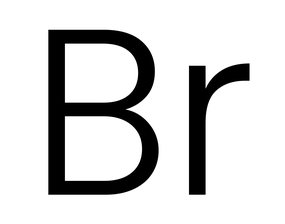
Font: Poppins-Light